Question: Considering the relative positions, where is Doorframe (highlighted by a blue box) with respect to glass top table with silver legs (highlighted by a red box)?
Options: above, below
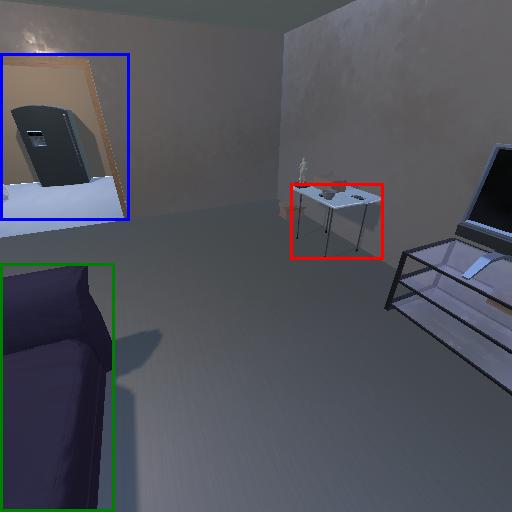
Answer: above